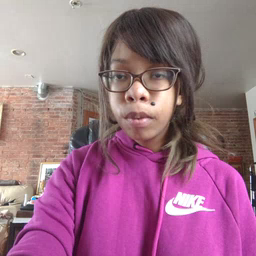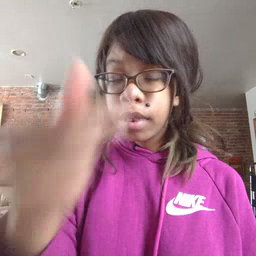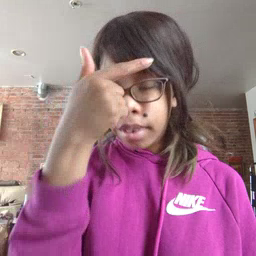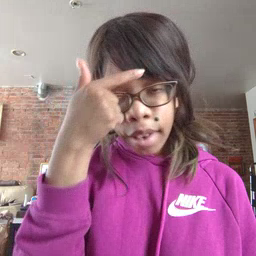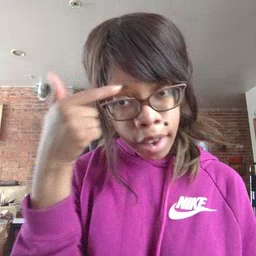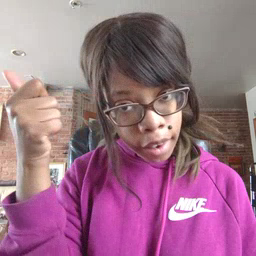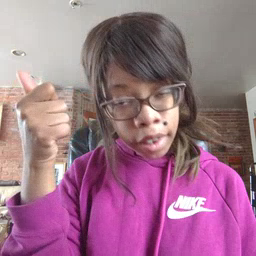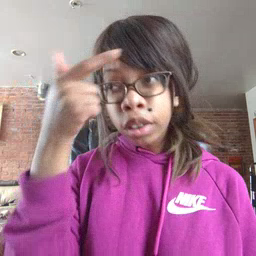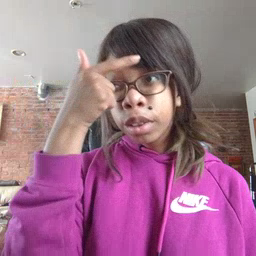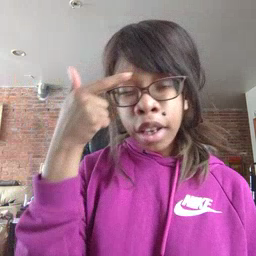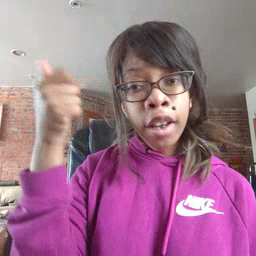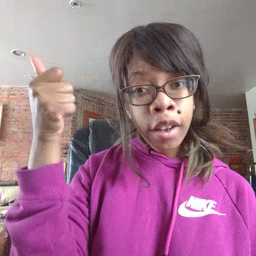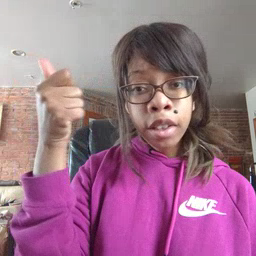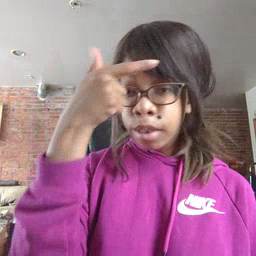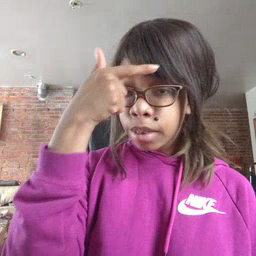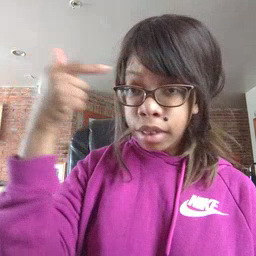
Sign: because